Question: How to cast to ?
'''
IHTMLElementCollection collection = doc.body.all;
foreach (var htmlElem in collection)
{
if (htmlElem is mshtml.IHTMLDivElement)
{
mshtml.IHTMLDivElement div = htmlElem as mshtml.IHTMLDivElement;
if (div != null)
{
// HTMLDivElementClass divClass = (HTMLDivElementClass)div; ?????????
}
}
}
'''
I need to access HTMLDivElementClass to be able to get all members of it.

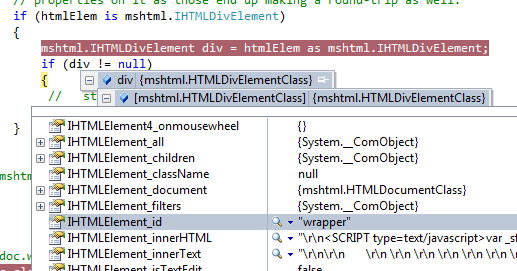
Answer: Your code almost correct. Not sure what you want.
Please change your code like below
'''
mshtml.IHTMLElementCollection collection = (mshtml.IHTMLElementCollection)objDocument.body.all;
foreach (var htmlElem in collection)
{
if (htmlElem is mshtml.IHTMLDivElement)
{
mshtml.HTMLDivElementClass div = htmlElem as mshtml.HTMLDivElementClass;
if (div != null)
{
//DO YOUR CODE HERE
//div.IHTMLElement_id
}
}
}
'''
It is working for me and in "div" object is of the type "HTMLDivElementClass"
And one more suggestion if you want to all the DIV tag only from the page then use the following line of code.
'''
mshtml.IHTMLElementCollection collection = (mshtml.IHTMLElementCollection)objDocument.getElementsByName("div");
'''
Instead of
'''
mshtml.IHTMLElementCollection collection = (mshtml.IHTMLElementCollection)objDocument.body.all;
'''
That will remove your condition to check element is DIV or not.
Hope this help to you.